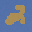
Label: 2